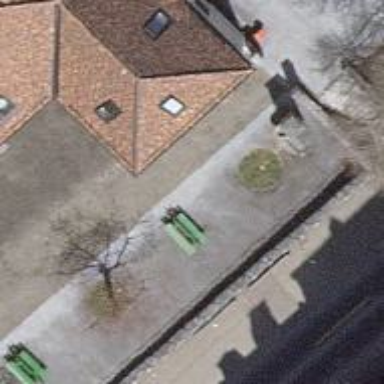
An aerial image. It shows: Bench for seating.